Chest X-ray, PA view. Patient: 46 years old, sex M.
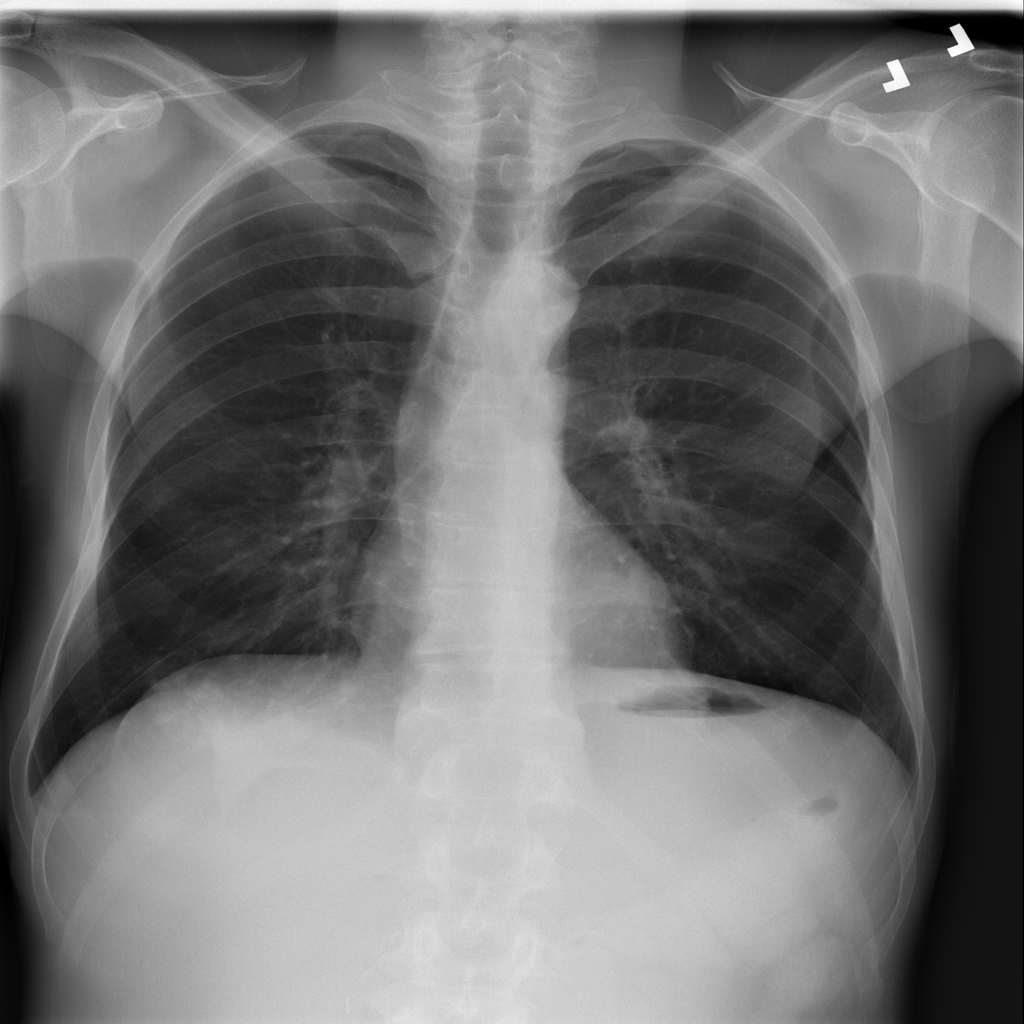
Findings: No Finding